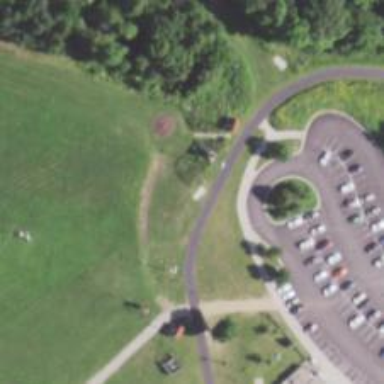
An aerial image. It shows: Disc golf tee.